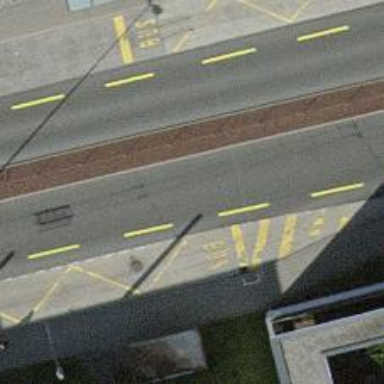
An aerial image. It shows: Bus stop with shelter for trolleybuses.